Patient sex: M
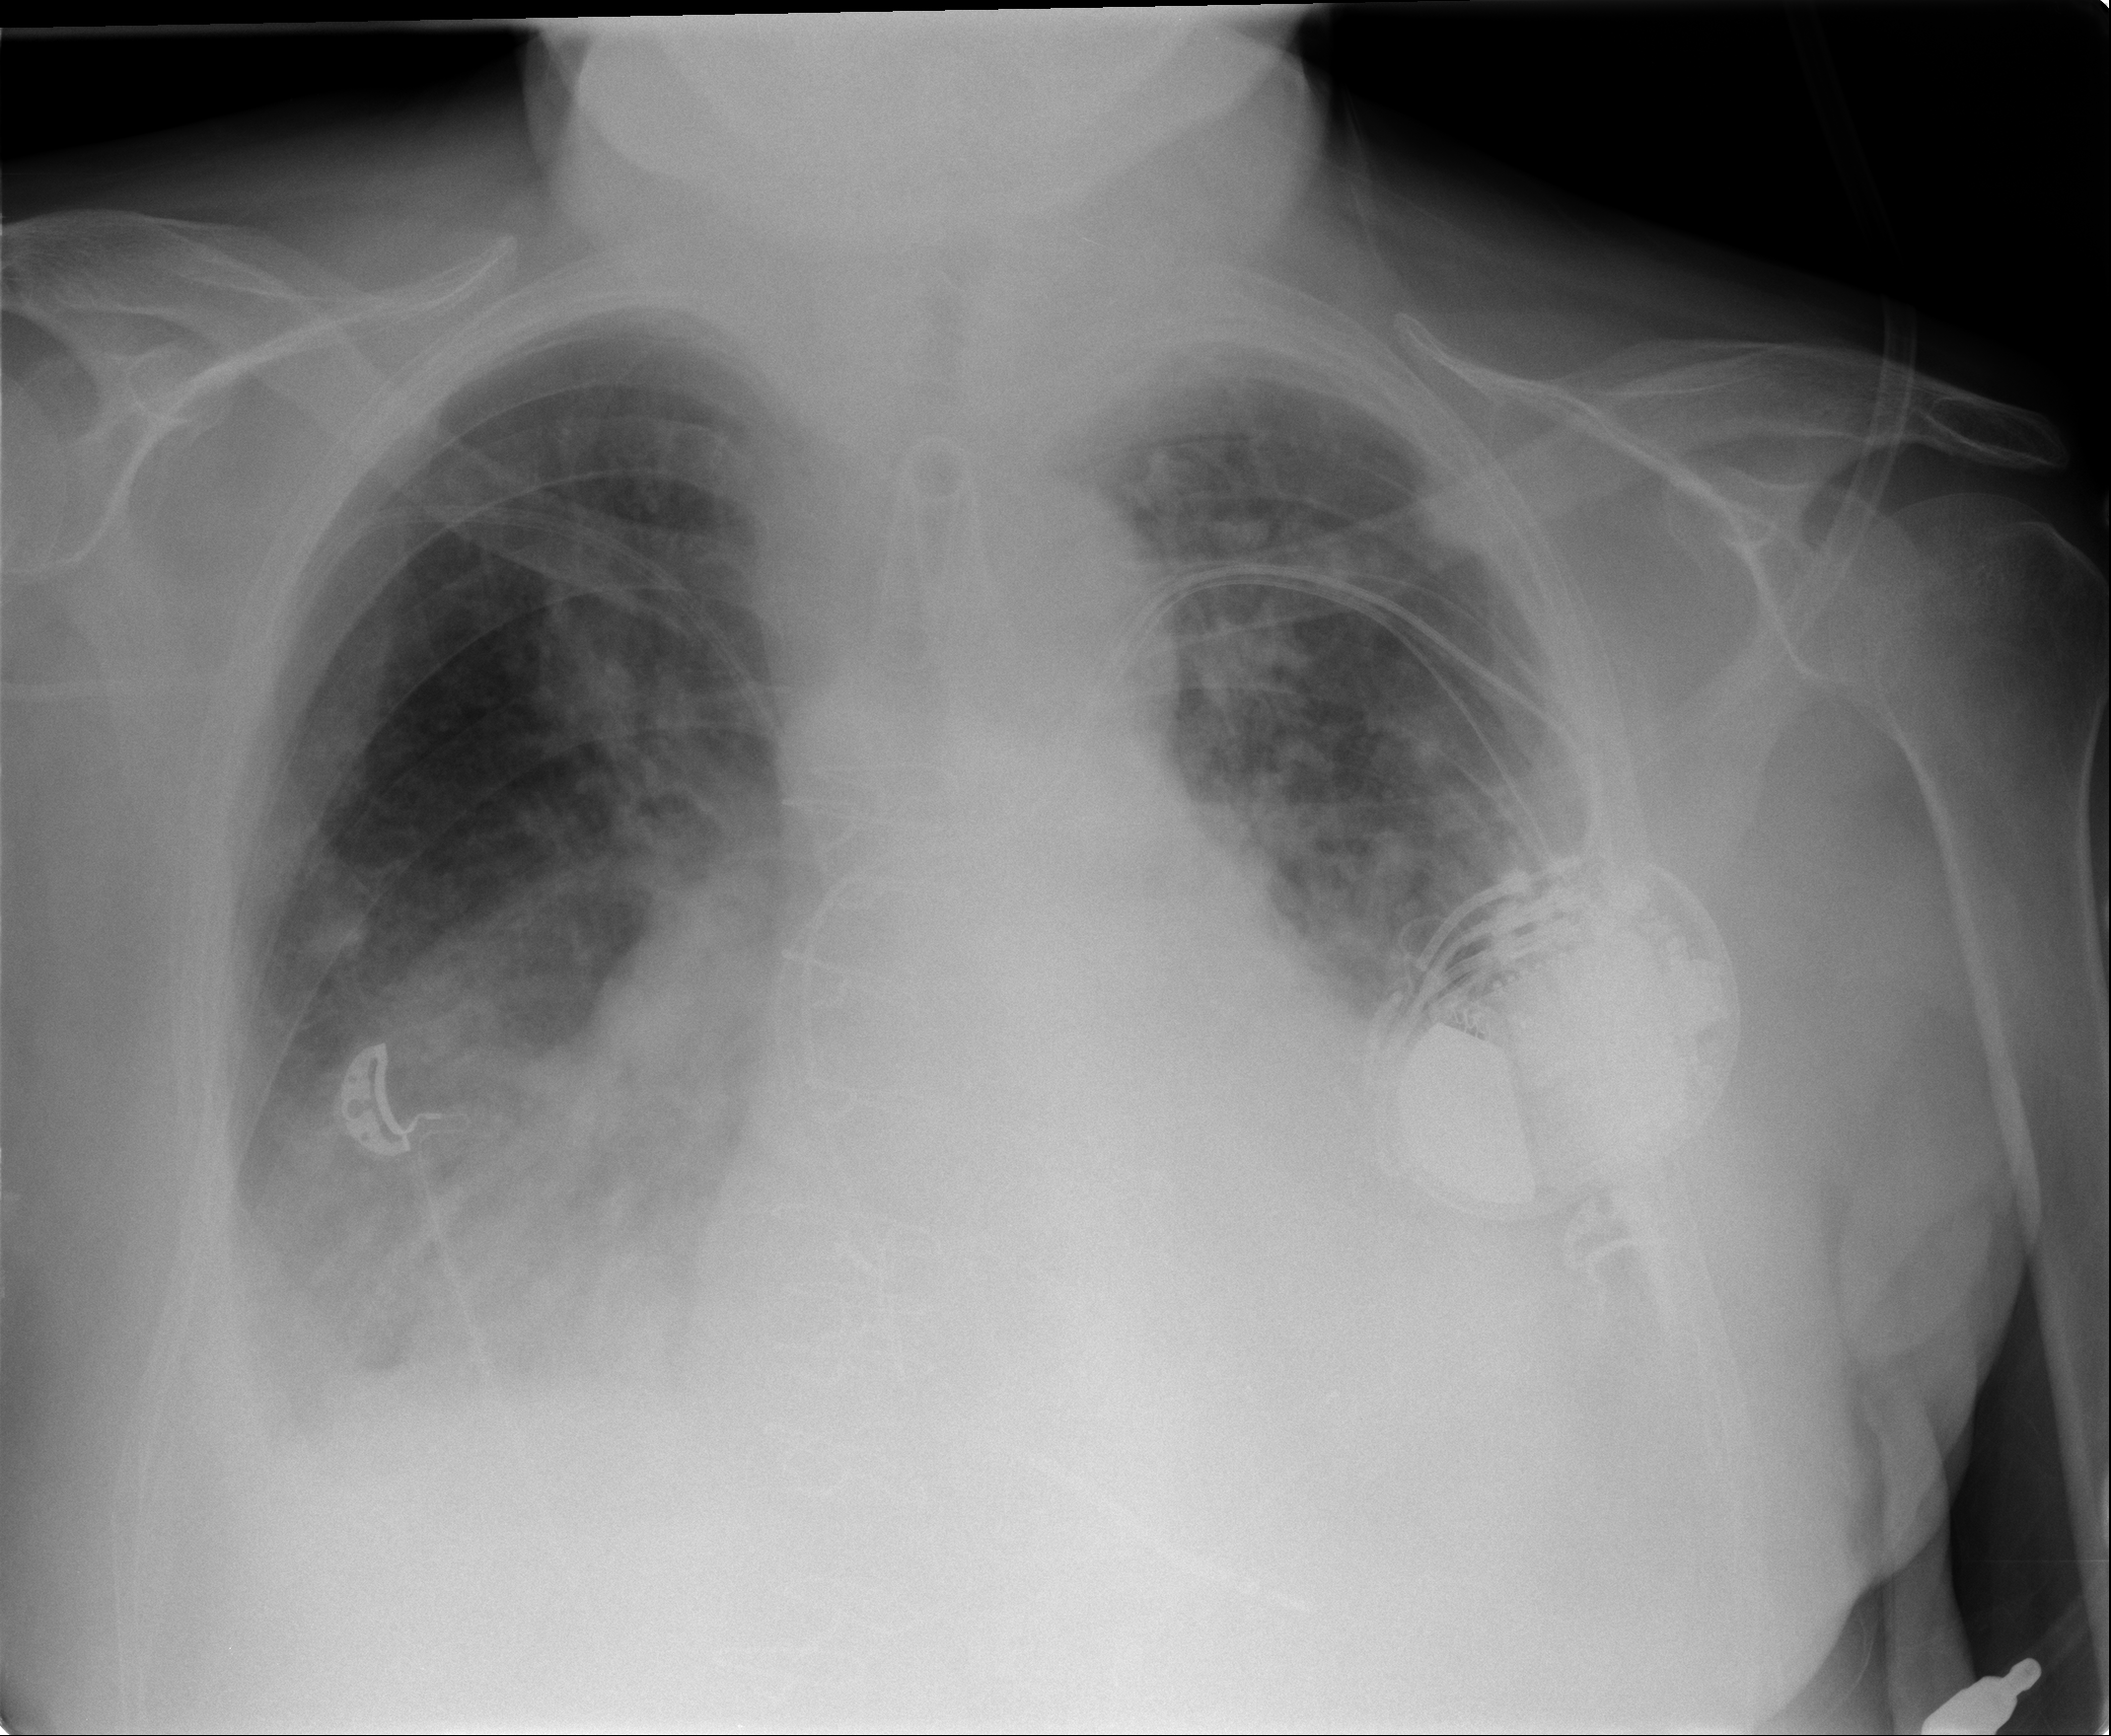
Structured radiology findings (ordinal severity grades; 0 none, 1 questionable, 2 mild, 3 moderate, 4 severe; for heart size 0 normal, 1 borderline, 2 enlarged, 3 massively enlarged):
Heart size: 2
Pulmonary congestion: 2
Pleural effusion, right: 2
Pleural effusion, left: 2
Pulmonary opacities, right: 3
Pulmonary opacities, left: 2
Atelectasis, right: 2
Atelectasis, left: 2